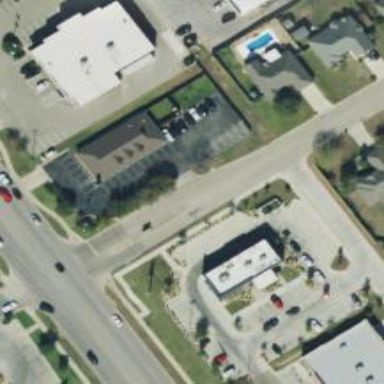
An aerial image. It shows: Veterinary facility.